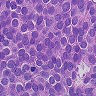
Metastatic tissue present: yes